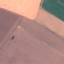
Land use / land cover class: AnnualCrop